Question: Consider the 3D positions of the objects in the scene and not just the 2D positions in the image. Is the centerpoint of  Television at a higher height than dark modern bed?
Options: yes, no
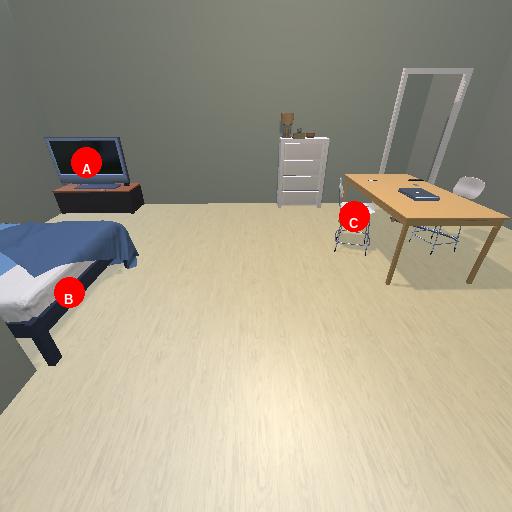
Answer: yes